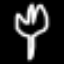
Label: fork